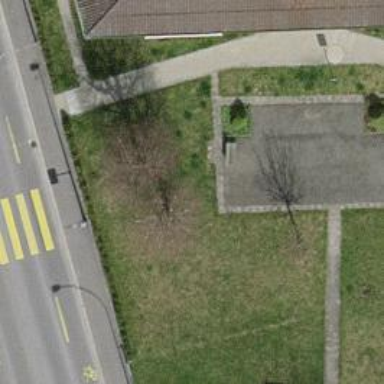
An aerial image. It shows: Bench for seating.